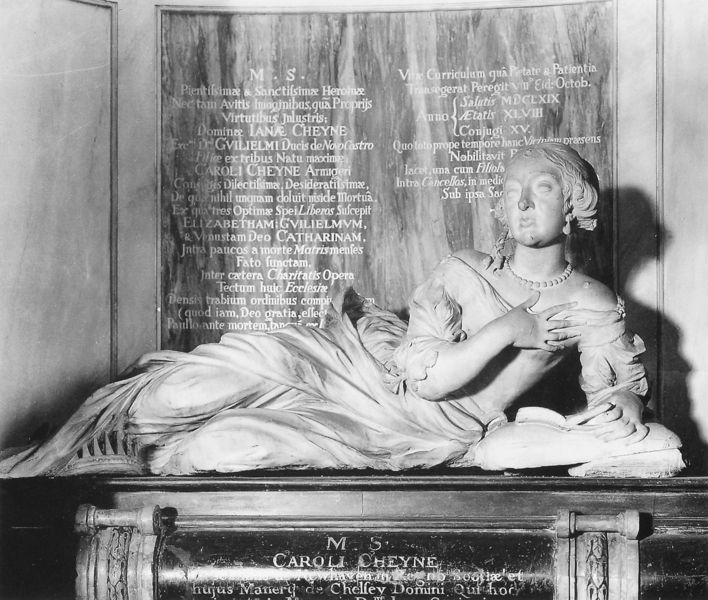
Titel: Denkmal für Lady Jane Cheyne
Künstler: Antonio Raggi
Standort: London, Chelsea Old Church (EU - GB)
Schlagwörter: frau, kleid, marmor, dame, hände, figur, ohrringe, statue, kette, inschrift, schulterfrei, denkmal, liegende, grab, königin, ruhebett, carol